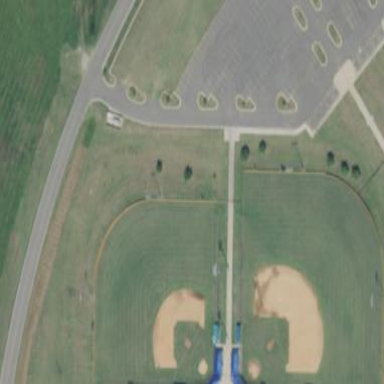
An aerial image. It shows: Fenced softball pitch for leisure and sports activities on land.